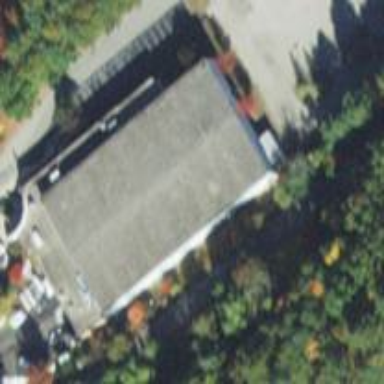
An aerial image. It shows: Building that houses ice rink for leisurely ice hockey and ice skating.